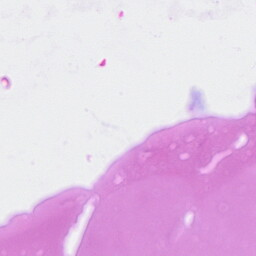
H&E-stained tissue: Ovarian